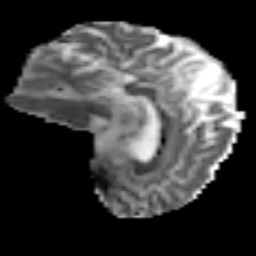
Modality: MD
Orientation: sagittal
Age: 47
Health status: ill
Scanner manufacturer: philips
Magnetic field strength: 3 T
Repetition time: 9 s
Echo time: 0.127 s